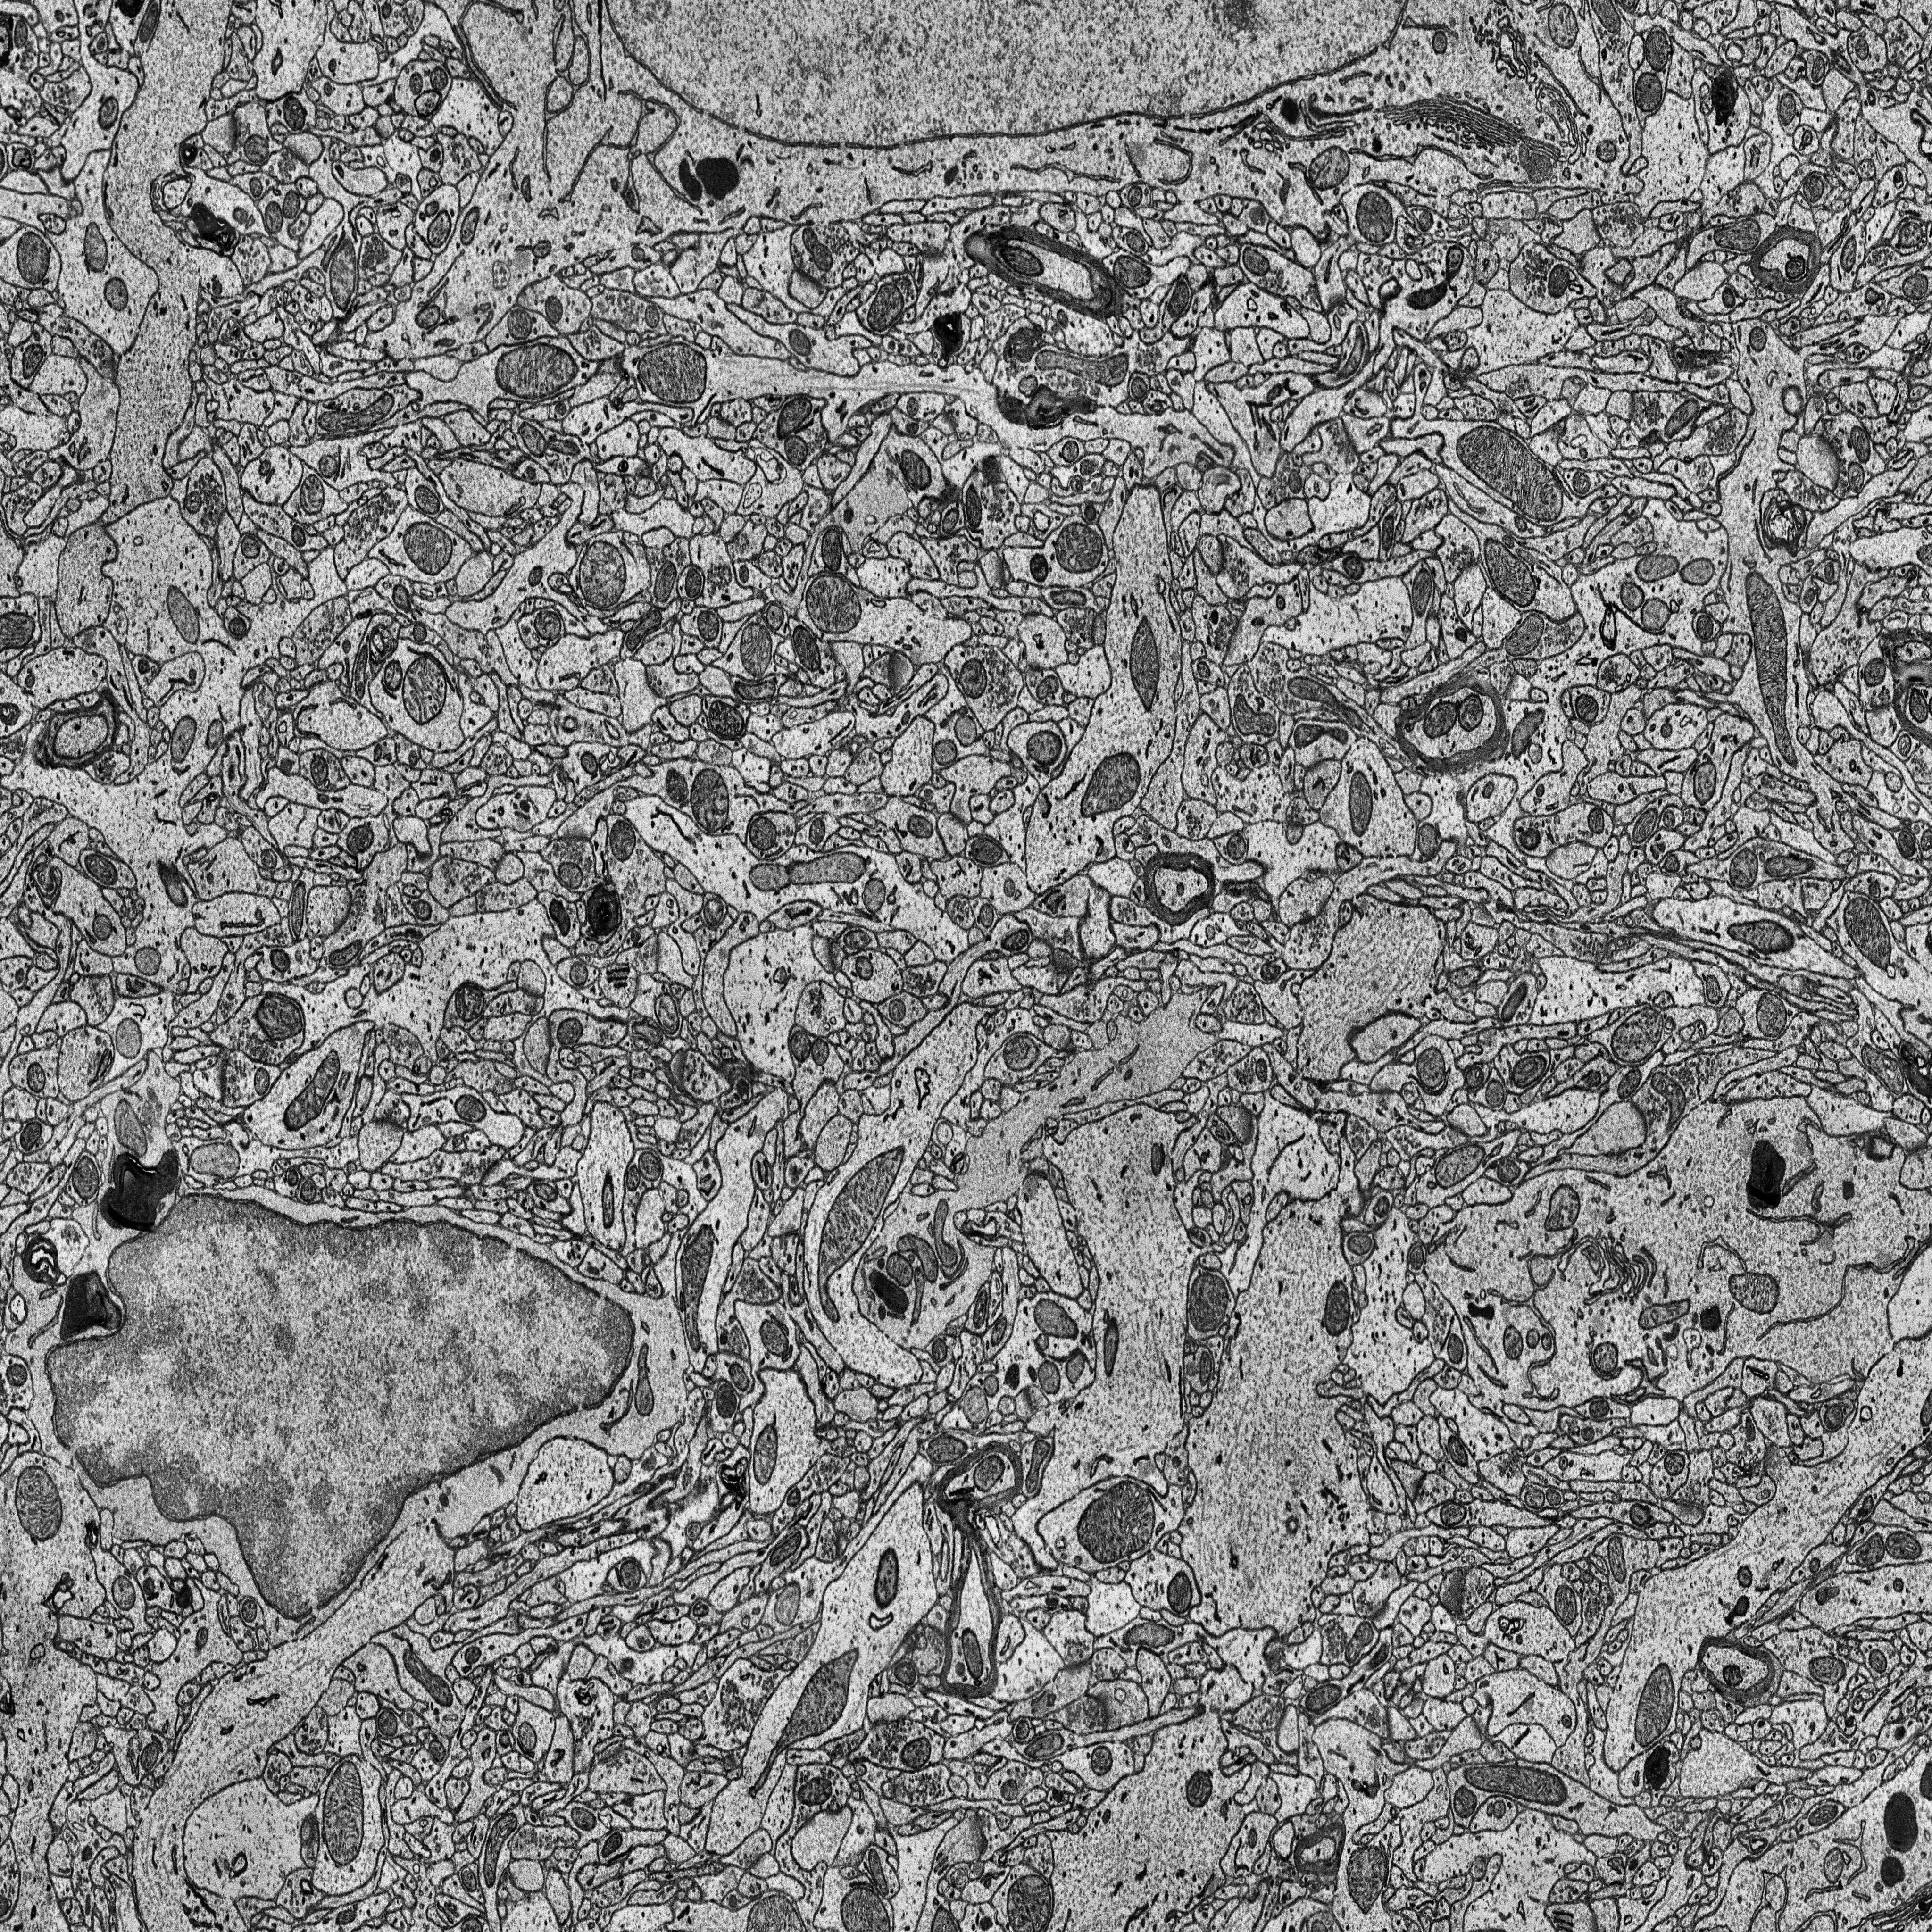
Electron microscopy slice of rat cortex tissue
Slice depth (z): 61
Mitochondria instances in slice: 382